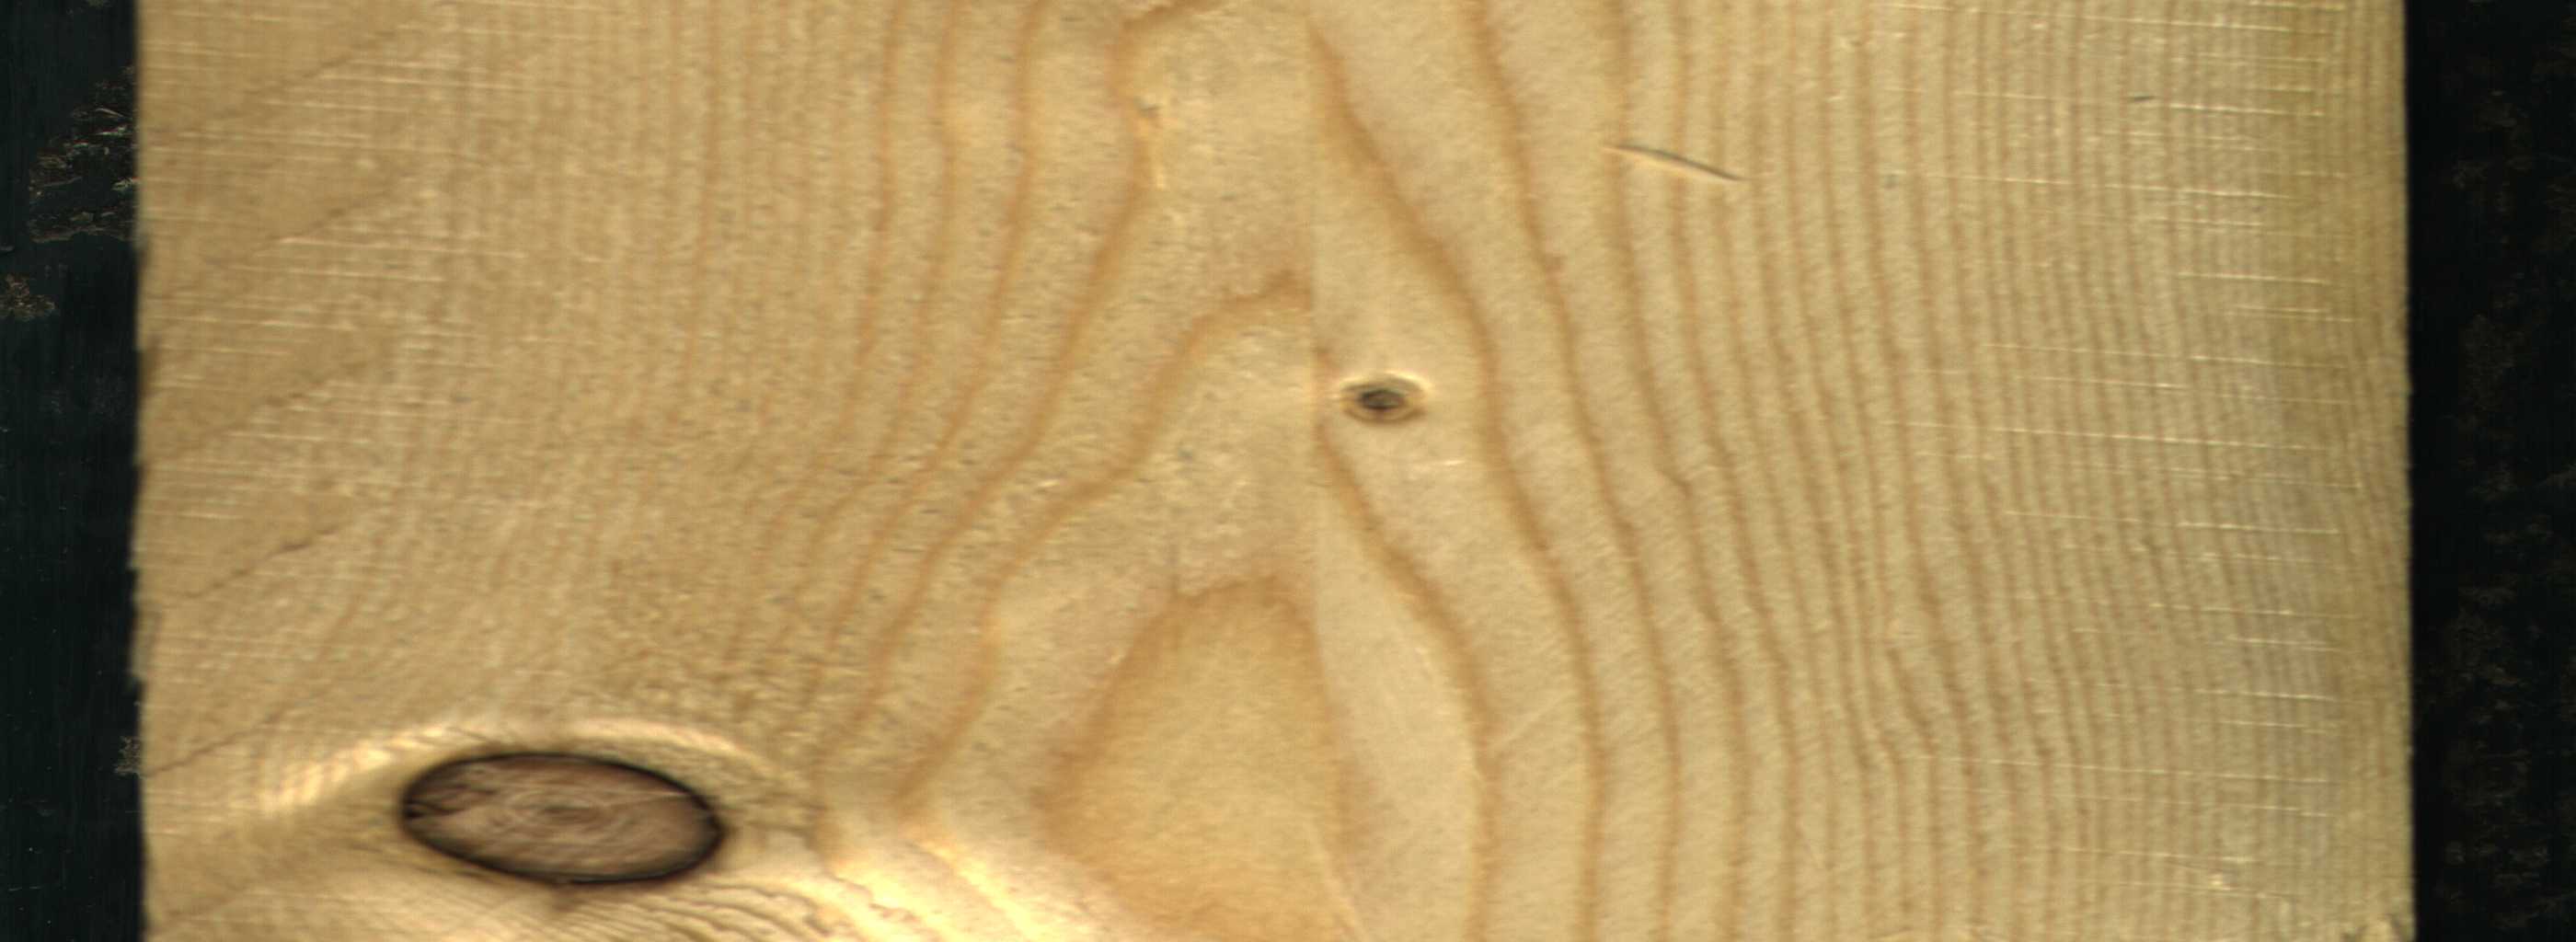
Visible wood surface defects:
Dead_Knot
Live_Knot